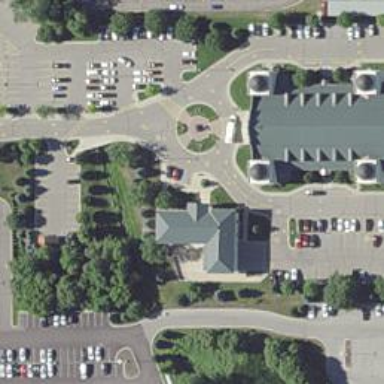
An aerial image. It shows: Parking space is available.